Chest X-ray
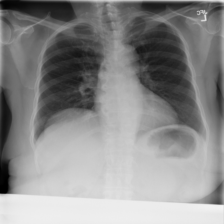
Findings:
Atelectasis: negative
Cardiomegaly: negative
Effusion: negative
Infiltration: positive
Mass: negative
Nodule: negative
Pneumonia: negative
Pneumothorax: negative
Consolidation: negative
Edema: negative
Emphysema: negative
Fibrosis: negative
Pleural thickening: negative
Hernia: negative